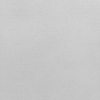
Label: dusty